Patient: sex M, age 55
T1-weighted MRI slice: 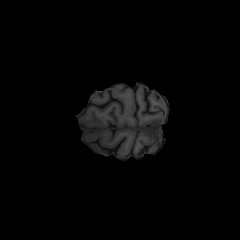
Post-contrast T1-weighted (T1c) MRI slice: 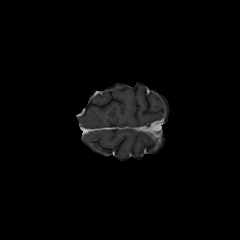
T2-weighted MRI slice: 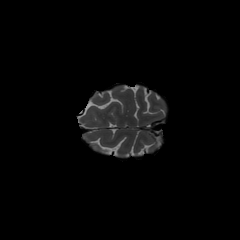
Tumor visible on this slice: no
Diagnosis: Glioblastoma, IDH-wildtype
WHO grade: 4